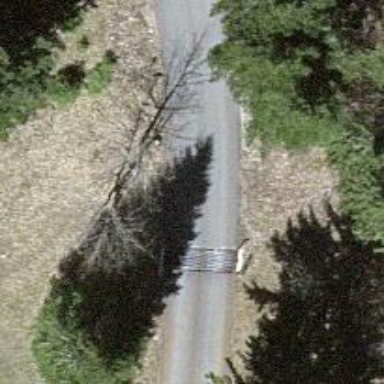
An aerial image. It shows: Paved track road with grade1 track type.